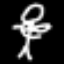
Label: angel